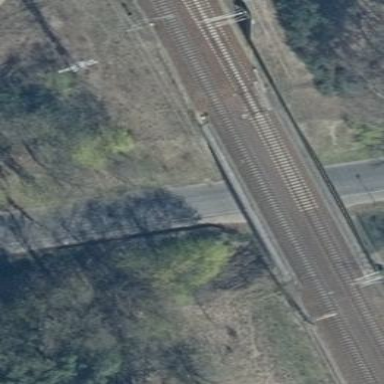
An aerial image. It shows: Railway bridge with beam structure.